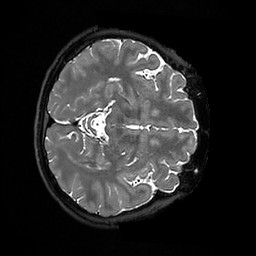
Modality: T2w
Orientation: axial
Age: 33
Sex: female
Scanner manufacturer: ge
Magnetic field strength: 3 T
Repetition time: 3.202 s
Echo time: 0.06568 s